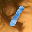
Label: 1